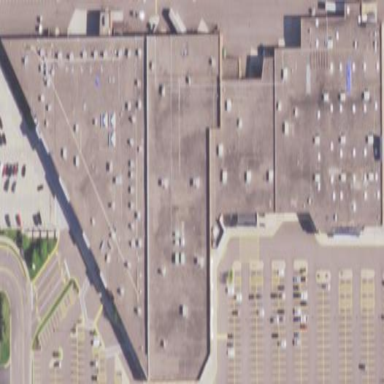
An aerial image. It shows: Mall building.